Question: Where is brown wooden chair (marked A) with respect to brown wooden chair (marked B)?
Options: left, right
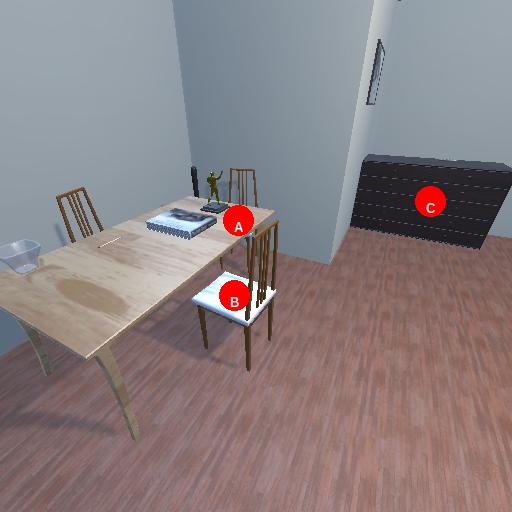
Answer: left